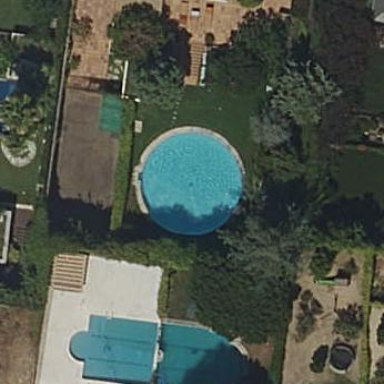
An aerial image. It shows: Swimming pool located in leisure land.